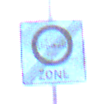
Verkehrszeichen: EndeUmweltzone
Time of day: SunriseSunset
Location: Outdoor (Nature)
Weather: PartlyCloudy
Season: NotSpecified
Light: Natural